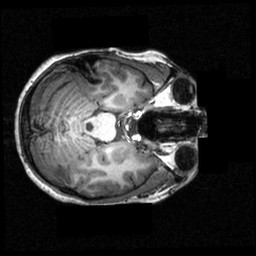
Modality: T1w
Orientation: axial
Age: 20
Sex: female
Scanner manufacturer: siemens
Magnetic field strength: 3.951 T
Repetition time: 1.5 s
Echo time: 0.00335 s